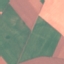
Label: AnnualCrop